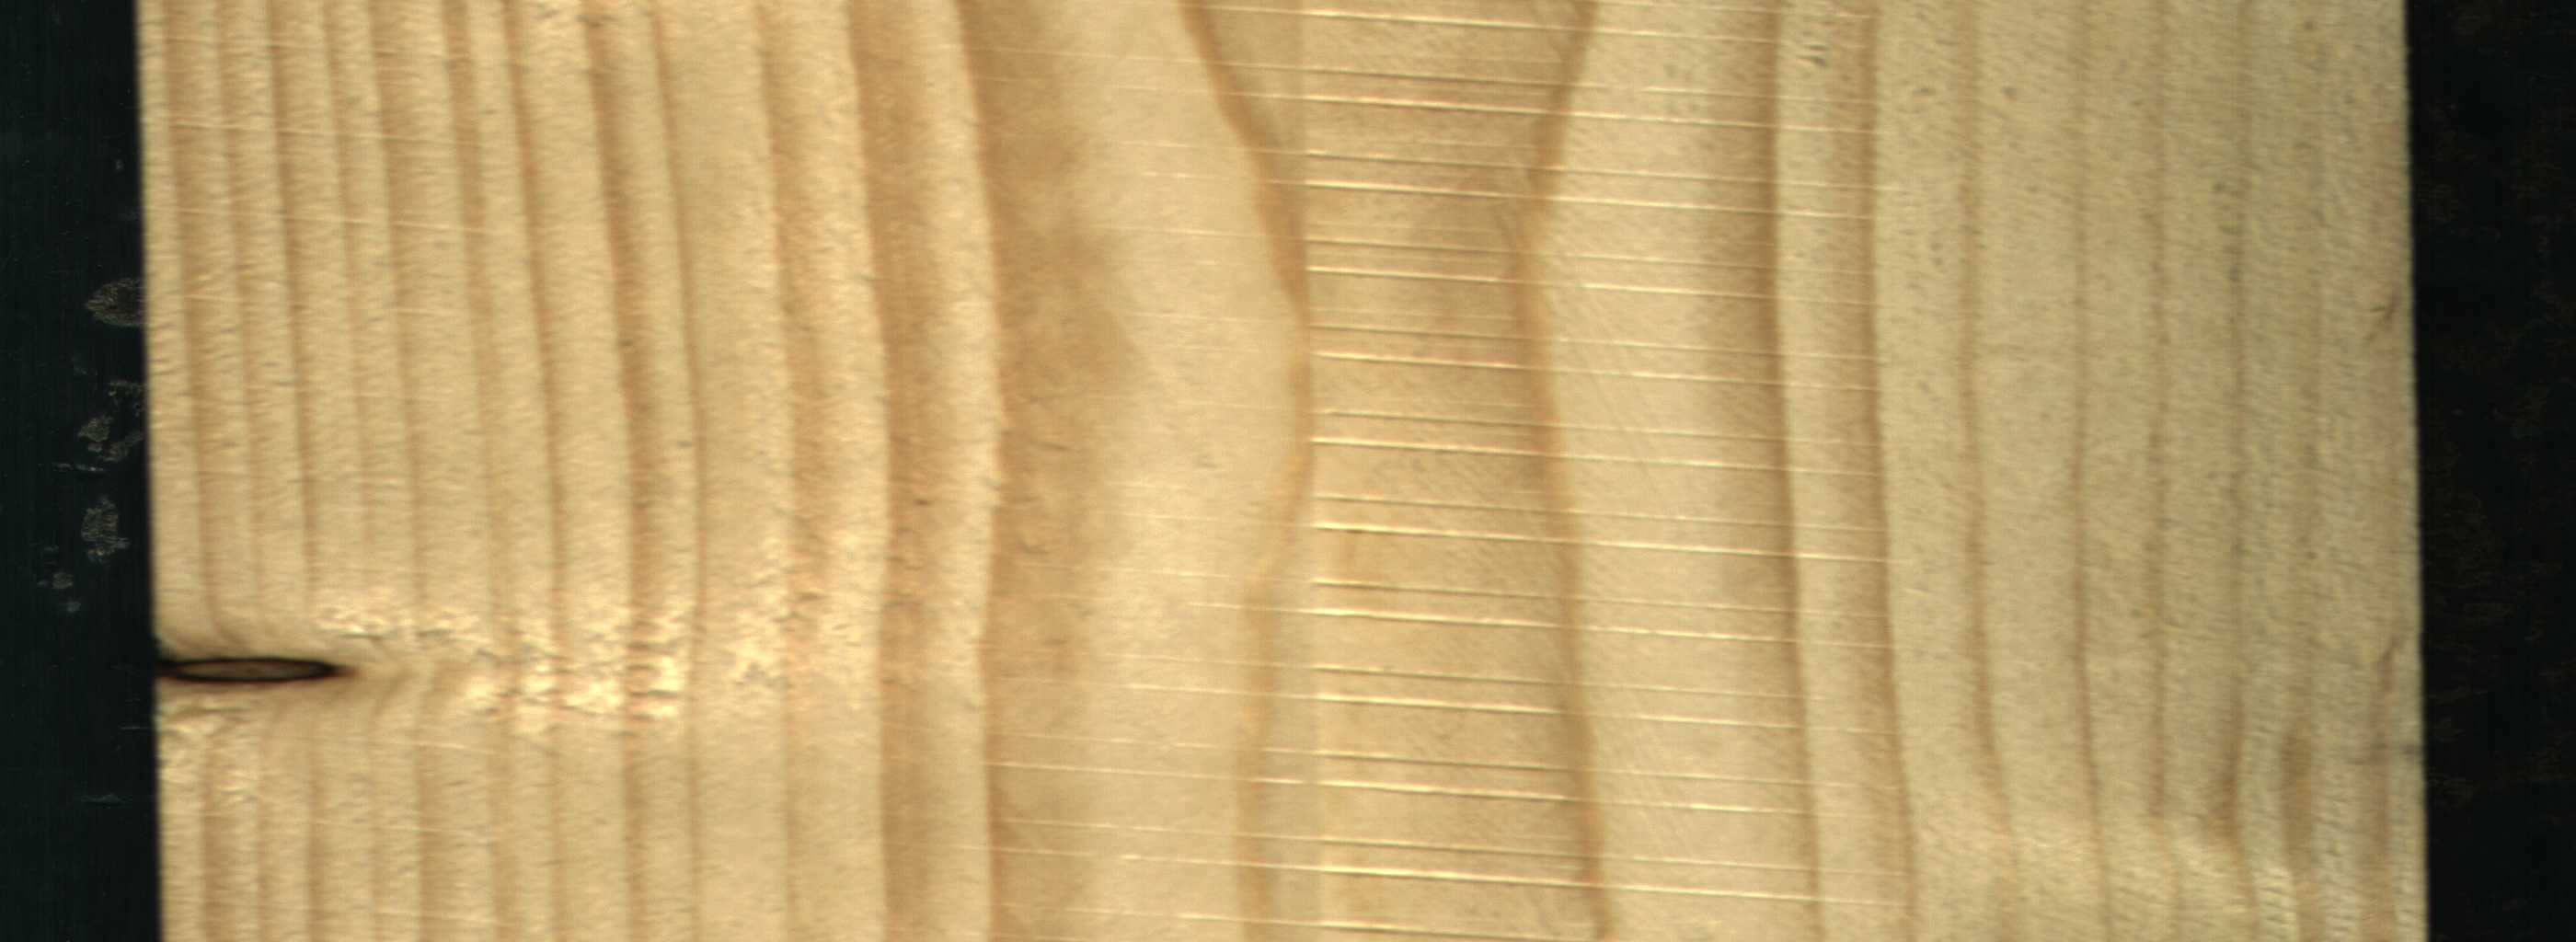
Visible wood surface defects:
Dead_Knot